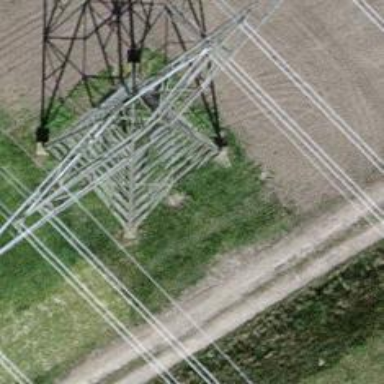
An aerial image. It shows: Power tower.